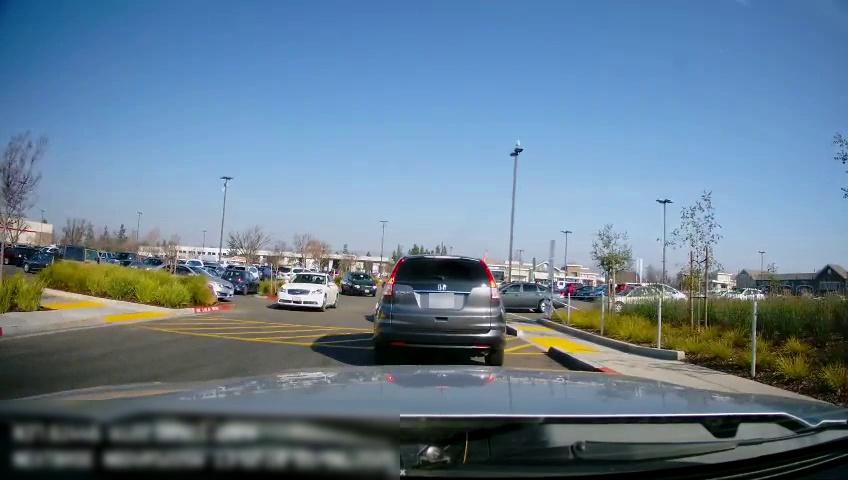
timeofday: Day
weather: Sunny
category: Drivable Space
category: Vehicles | SUV
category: Vehicles | Car
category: Vehicles | SUV
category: Vehicles | Car